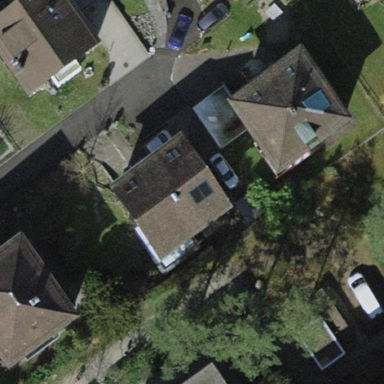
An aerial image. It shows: Detached building.